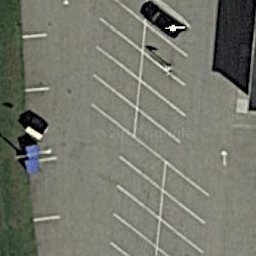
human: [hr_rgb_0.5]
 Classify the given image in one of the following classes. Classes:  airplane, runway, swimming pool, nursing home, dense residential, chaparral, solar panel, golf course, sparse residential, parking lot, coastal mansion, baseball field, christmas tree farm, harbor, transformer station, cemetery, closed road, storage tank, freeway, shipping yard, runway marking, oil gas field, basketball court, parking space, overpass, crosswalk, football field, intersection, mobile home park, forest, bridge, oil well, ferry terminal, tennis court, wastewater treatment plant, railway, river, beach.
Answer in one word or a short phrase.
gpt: parking space